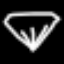
Label: diamond